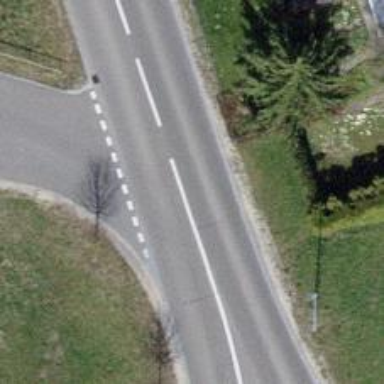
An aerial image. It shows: Tertiary road with asphalt surface.